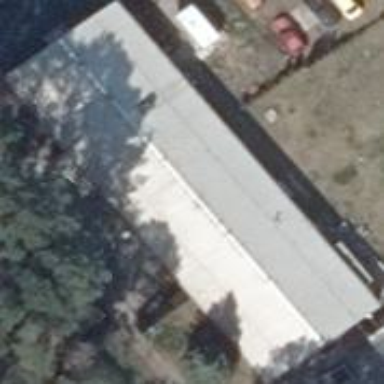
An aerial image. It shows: Detached building.